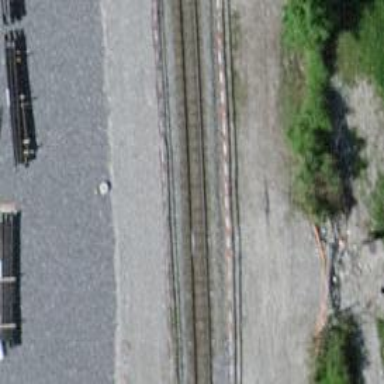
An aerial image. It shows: Narrow-gauge railway track electrified by contact line.